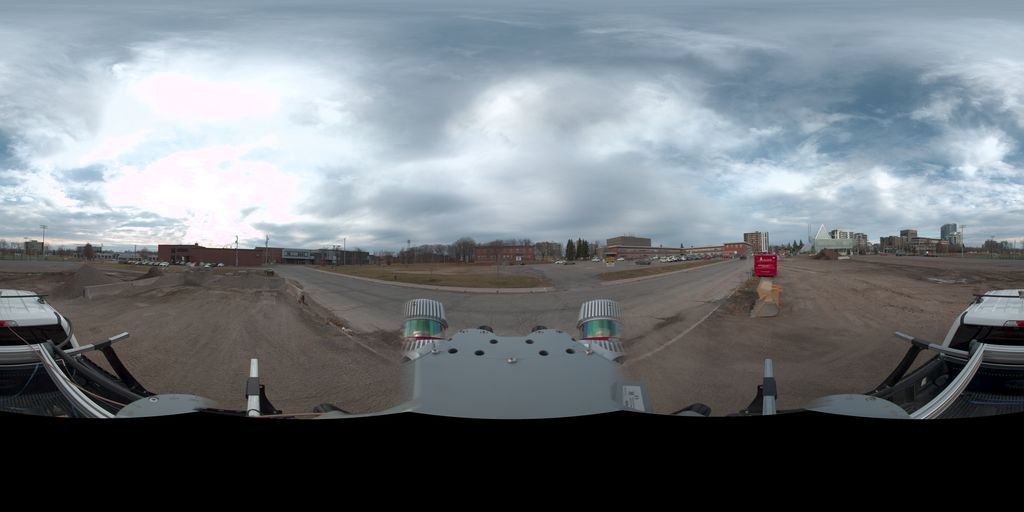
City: quebec_city